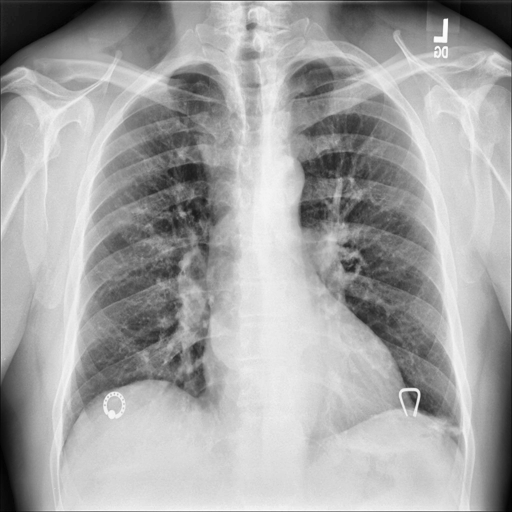
Finding: NORMAL